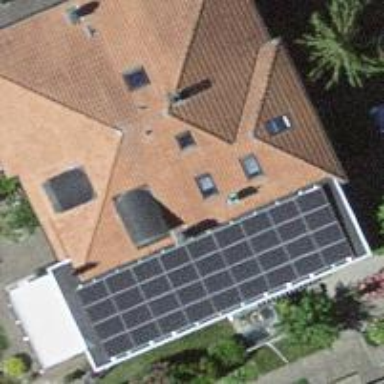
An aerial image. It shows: Solar power generator with photovoltaic panels.